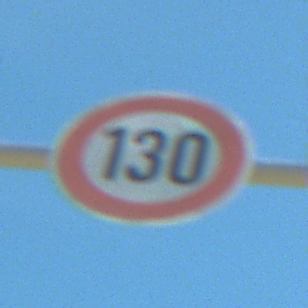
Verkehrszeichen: Geschwindigkeit130
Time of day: Midday
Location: Outdoor (Special)
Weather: PartlyCloudy
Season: NotSpecified
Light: Natural